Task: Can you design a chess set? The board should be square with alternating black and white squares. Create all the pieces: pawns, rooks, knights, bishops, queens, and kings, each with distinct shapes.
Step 2317:
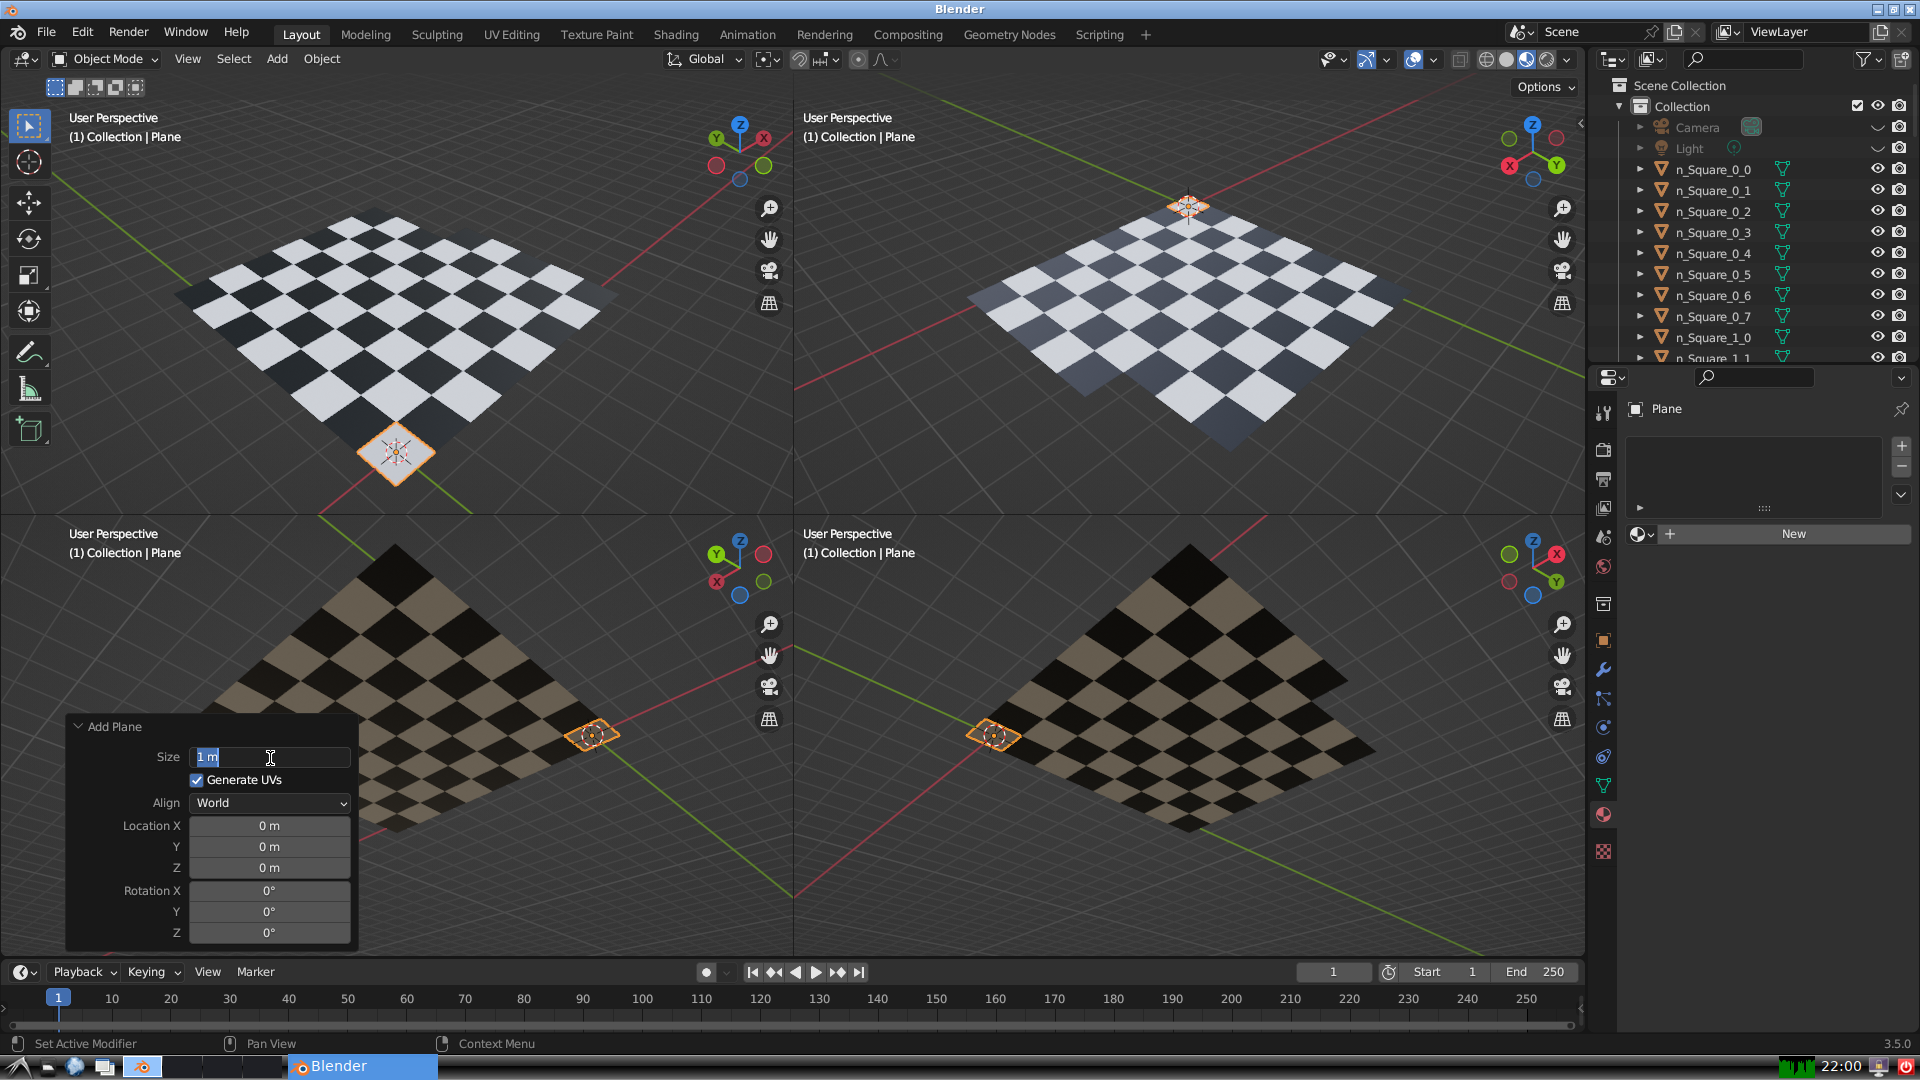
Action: input_text: 1.0